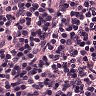
Metastatic tissue present: no